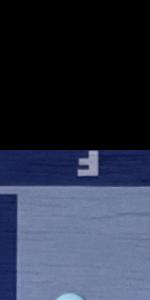
Label: Empty